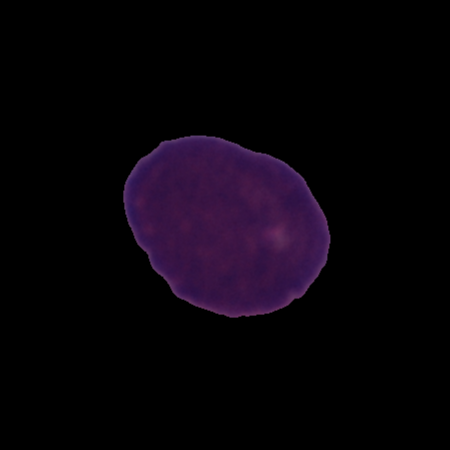
Label: cancer